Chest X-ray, PA view. Patient: 68 years old, sex M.
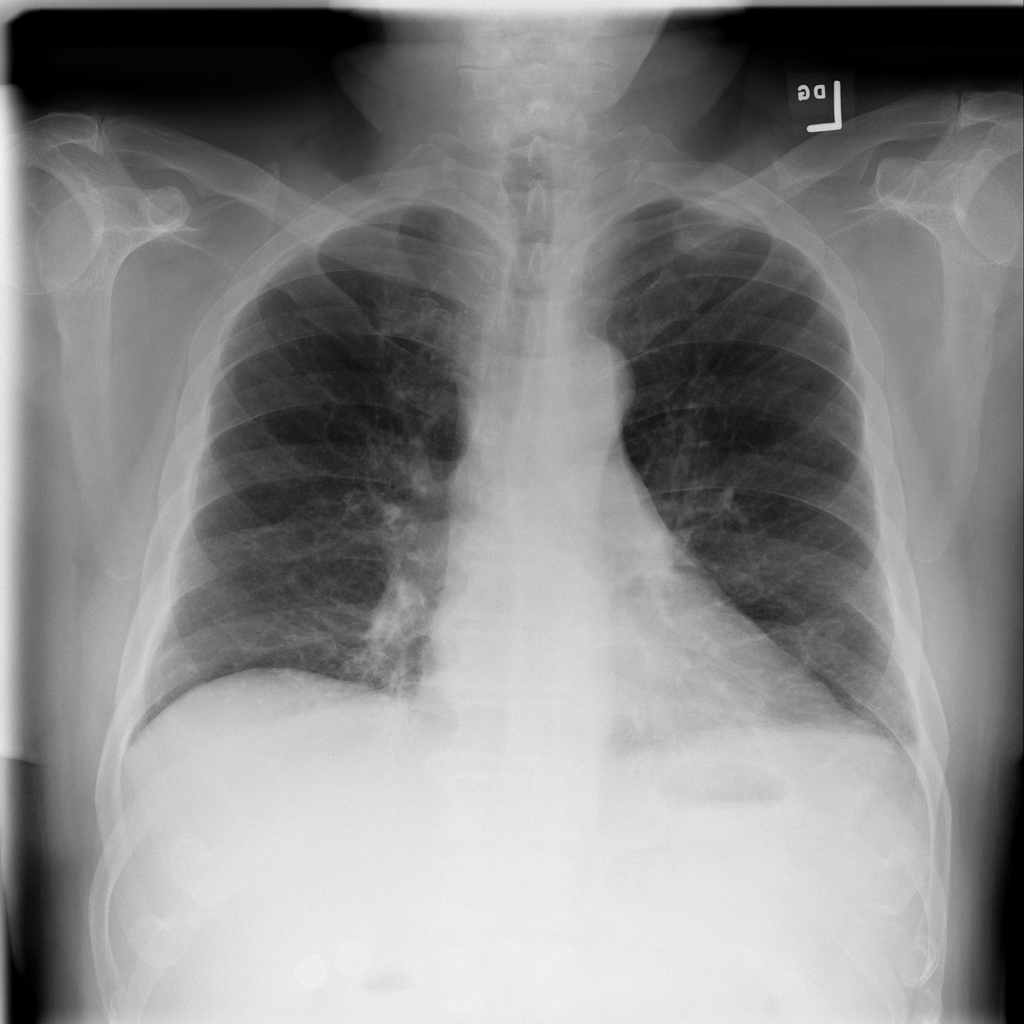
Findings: No Finding